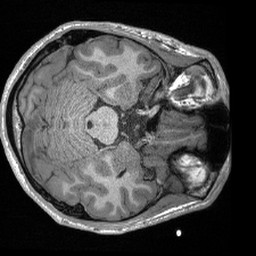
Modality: T1w
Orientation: axial
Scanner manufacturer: siemens
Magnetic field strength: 3 T
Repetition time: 2.4 s
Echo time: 0.00213 s